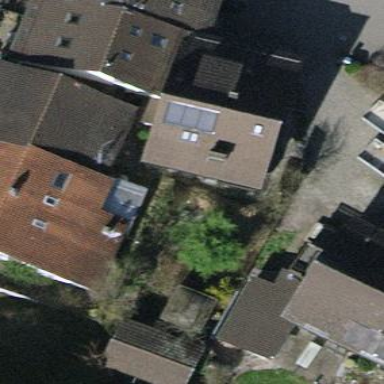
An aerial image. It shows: Terrace building.